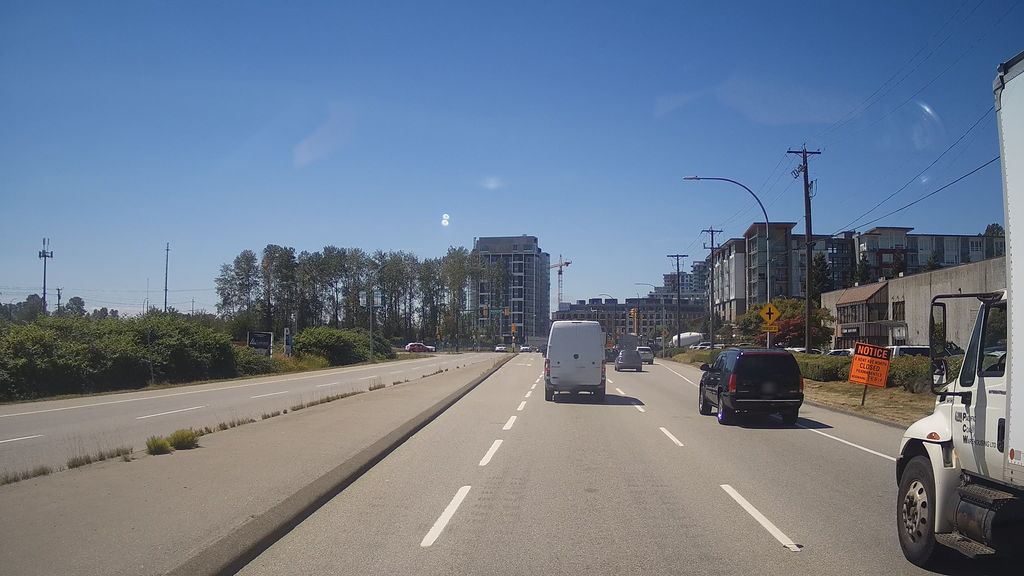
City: vancouver